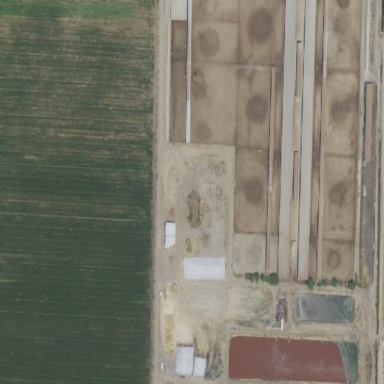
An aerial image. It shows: Farmyard area.